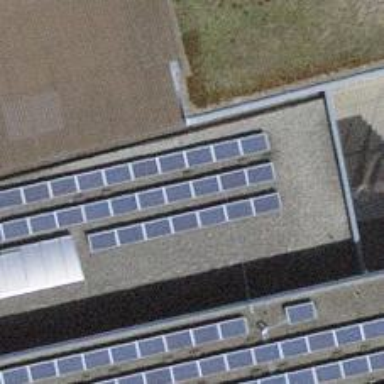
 consisting of solar photovoltaic panels."